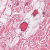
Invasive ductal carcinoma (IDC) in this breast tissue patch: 0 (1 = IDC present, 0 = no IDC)